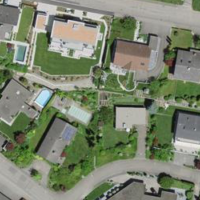
EUNIS habitat code: 55
Species observed at this site:
Cotinus coggygria